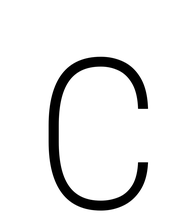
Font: Roboto_Condensed_ExtraLight